Question: Count the number of objects in the diagram.
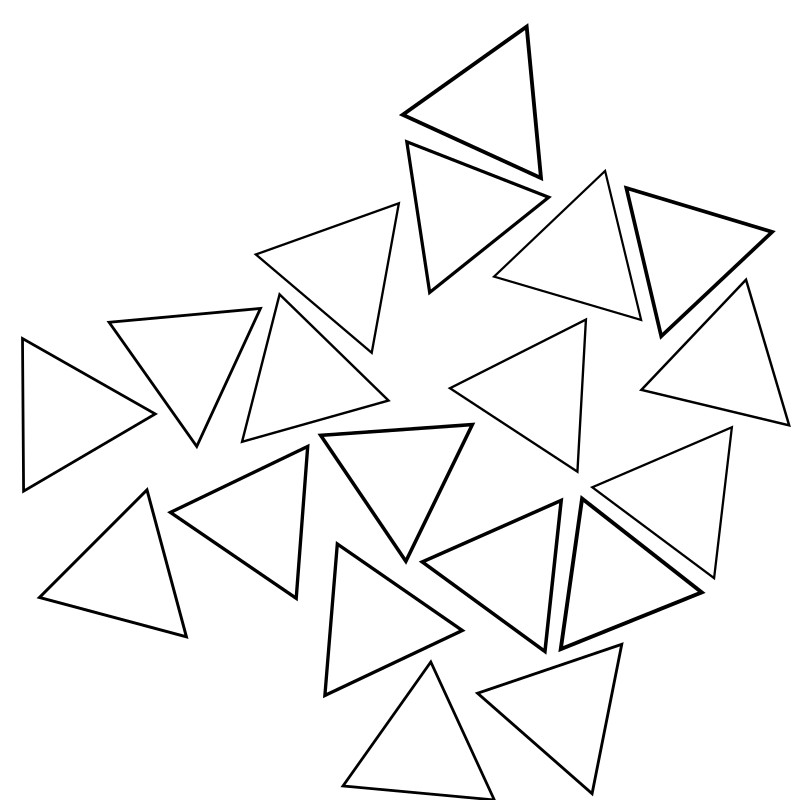
Answer: 19